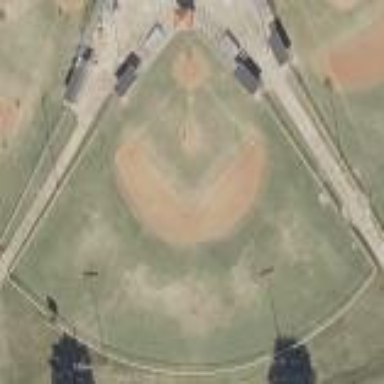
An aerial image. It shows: Baseball pitch for leisure land.